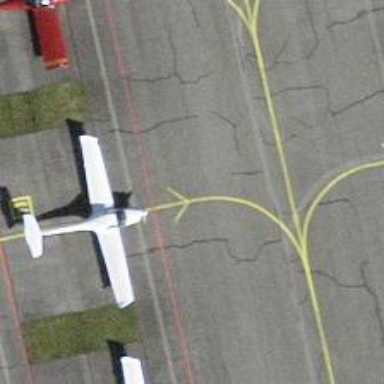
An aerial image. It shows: Image of taxiway at airport.